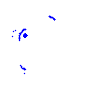
Particle: kaon